Aerial crown-view tile of a tropical tree (Barro Colorado Island, Panama), acquired 20240716:
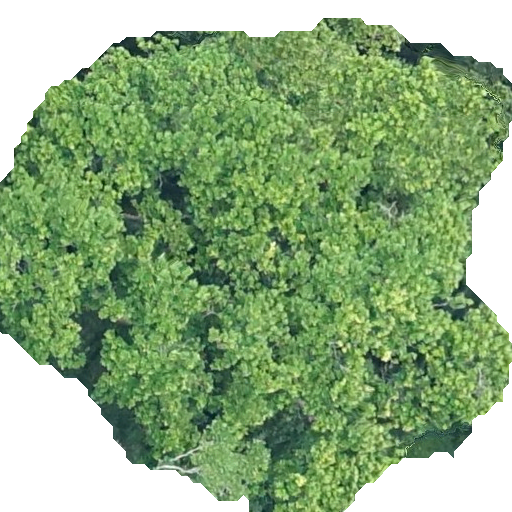
Species: Anacardium excelsum
GBIF accepted scientific name: Anacardium excelsum
Crown area: 319.587 m²